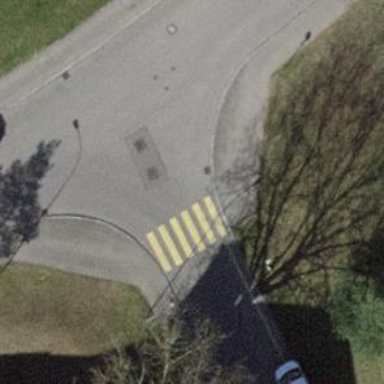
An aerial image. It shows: Marked crossing with zebra stripes on the road.